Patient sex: M
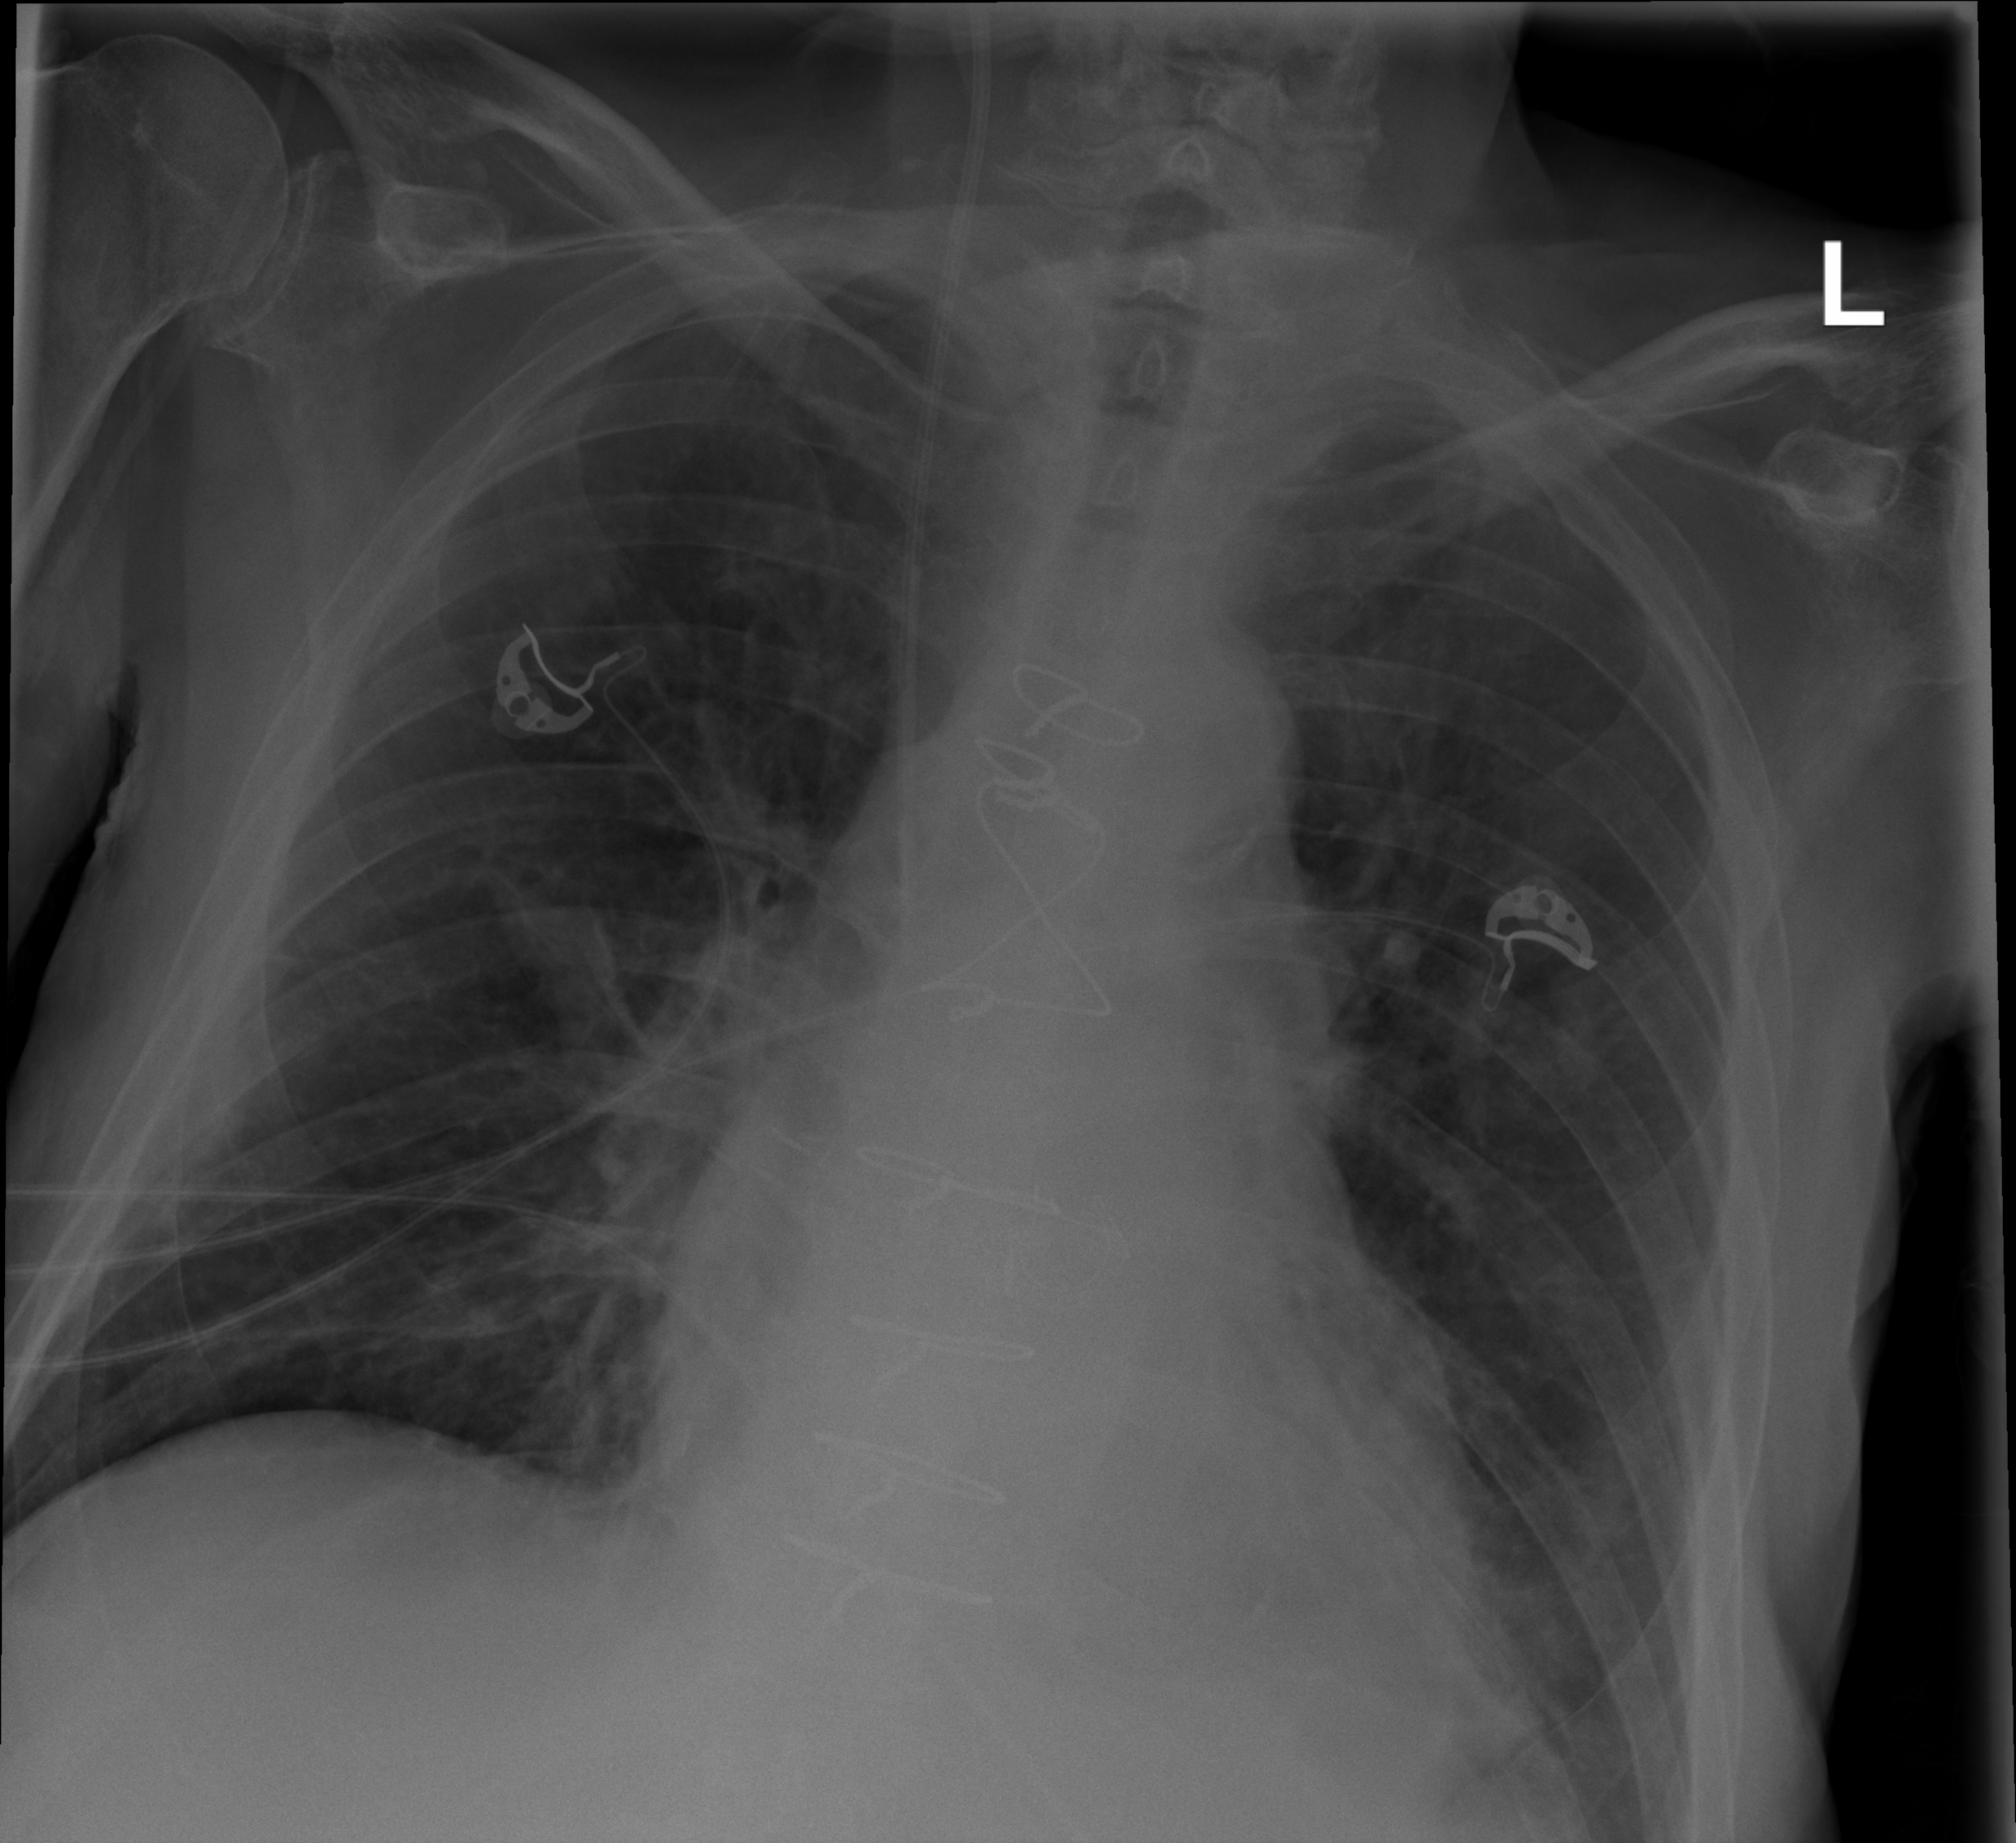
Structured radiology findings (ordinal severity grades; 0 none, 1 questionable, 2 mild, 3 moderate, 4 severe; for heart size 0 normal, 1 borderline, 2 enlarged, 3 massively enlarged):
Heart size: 0
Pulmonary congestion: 0
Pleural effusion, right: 0
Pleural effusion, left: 0
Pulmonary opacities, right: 1
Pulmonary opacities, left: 0
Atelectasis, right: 2
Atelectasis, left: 2